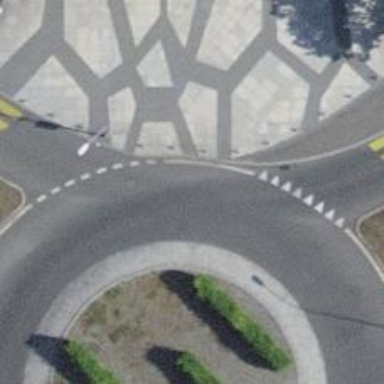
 there is sidewalk surfaced with paving stones."